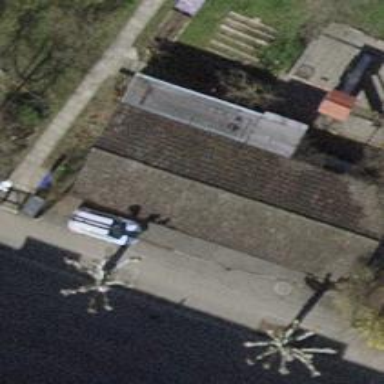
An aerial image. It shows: Group of garages.